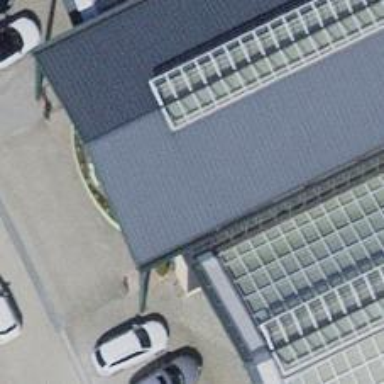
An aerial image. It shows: Garden center shop.